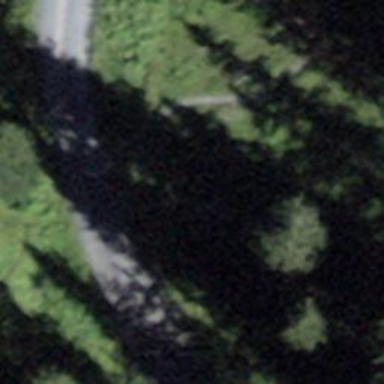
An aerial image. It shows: Culvert tunnel.